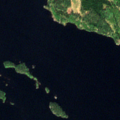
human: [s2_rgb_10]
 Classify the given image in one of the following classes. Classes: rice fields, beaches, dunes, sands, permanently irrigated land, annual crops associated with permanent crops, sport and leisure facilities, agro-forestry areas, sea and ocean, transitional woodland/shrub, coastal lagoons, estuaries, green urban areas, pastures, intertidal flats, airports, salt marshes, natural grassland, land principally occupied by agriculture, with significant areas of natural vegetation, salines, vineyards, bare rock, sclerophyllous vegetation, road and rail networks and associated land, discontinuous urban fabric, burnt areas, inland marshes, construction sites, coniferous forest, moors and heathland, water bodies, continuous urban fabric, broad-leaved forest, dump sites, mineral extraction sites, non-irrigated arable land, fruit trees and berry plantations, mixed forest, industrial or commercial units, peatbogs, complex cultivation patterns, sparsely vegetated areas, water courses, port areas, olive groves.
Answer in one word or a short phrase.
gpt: broad-leaved forest, coniferous forest, mixed forest, water bodies